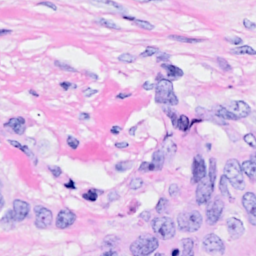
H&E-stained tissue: Breast